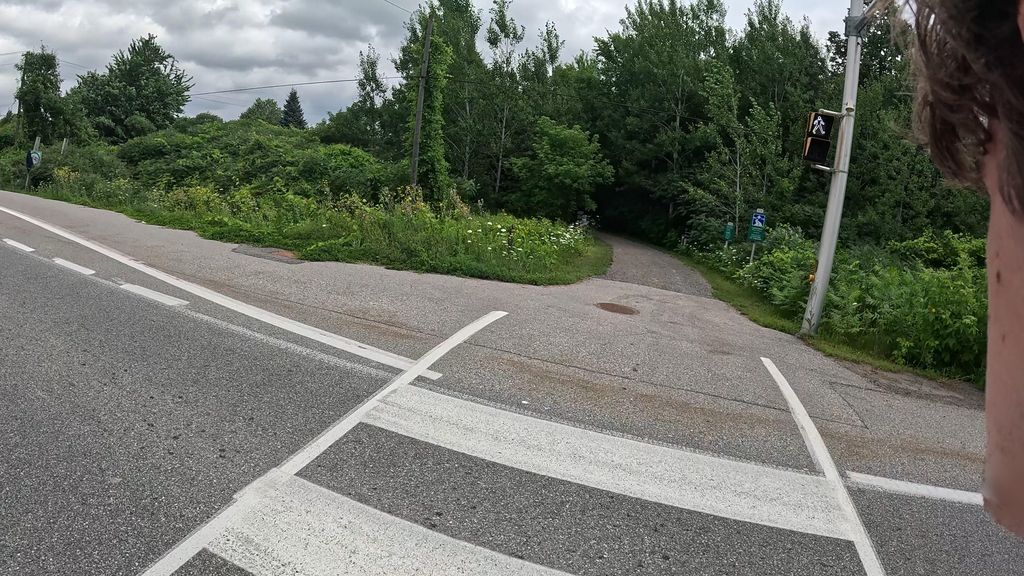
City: ottawa-gatineau